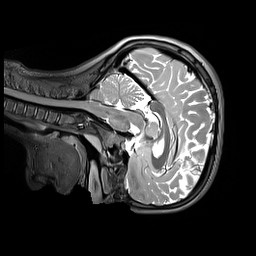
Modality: T2w
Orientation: sagittal
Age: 11
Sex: female
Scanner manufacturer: siemens
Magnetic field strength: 3 T
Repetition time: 3.2 s
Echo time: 0.408 s